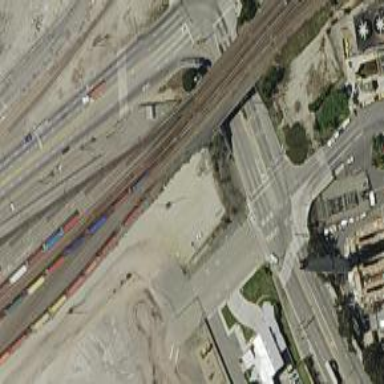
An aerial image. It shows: Junction on the railway.